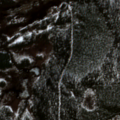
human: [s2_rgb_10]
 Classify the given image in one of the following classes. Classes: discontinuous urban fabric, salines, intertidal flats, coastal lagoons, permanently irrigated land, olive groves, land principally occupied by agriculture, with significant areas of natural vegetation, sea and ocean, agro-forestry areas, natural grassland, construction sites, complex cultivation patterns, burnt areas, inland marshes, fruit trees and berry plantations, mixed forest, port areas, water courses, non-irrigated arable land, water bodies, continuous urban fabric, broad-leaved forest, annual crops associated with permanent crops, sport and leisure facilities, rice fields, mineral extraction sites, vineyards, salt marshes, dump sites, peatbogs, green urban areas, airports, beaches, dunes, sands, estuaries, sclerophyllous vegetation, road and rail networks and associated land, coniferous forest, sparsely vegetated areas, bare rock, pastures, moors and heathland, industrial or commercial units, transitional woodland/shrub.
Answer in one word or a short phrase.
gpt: coniferous forest, mixed forest, peatbogs